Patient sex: M
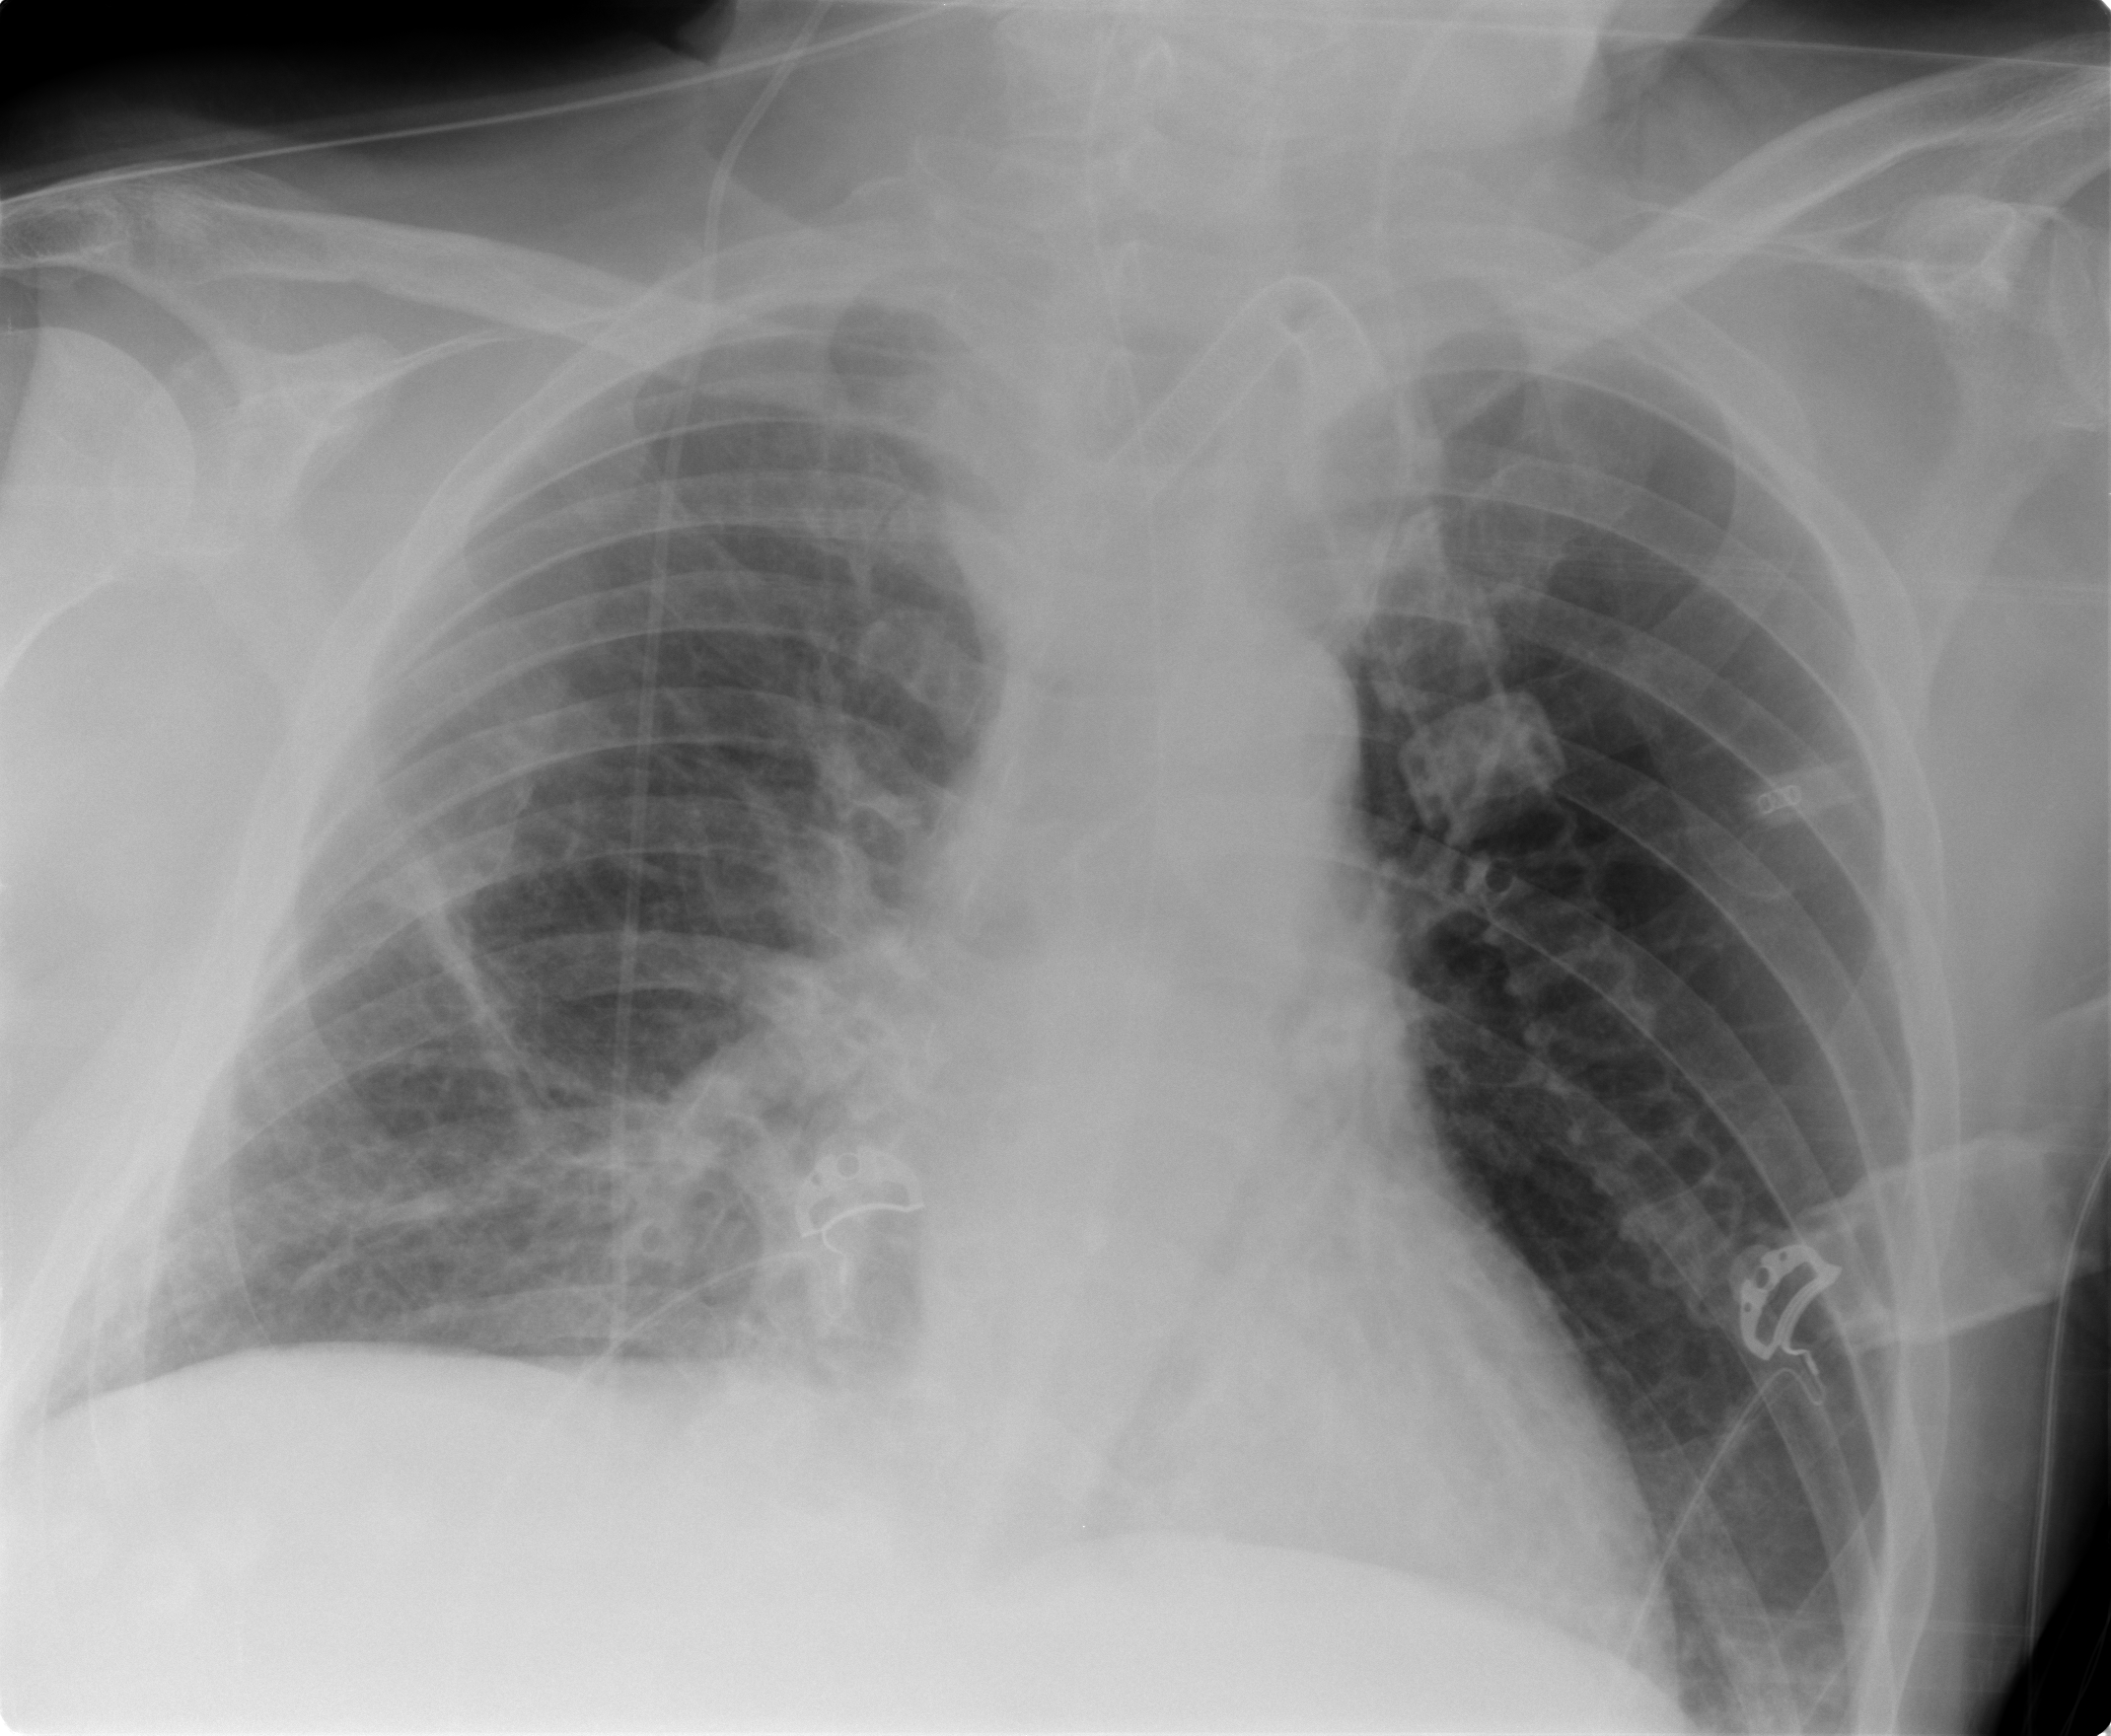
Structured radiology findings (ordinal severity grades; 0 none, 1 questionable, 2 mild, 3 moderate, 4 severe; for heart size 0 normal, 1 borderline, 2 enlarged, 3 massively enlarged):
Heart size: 0
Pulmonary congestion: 0
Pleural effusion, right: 0
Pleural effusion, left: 0
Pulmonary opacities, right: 1
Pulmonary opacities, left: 2
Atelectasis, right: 2
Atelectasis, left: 2